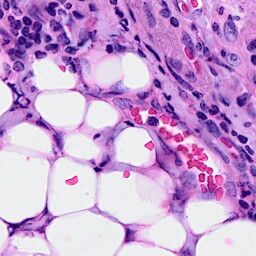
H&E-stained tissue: Breast